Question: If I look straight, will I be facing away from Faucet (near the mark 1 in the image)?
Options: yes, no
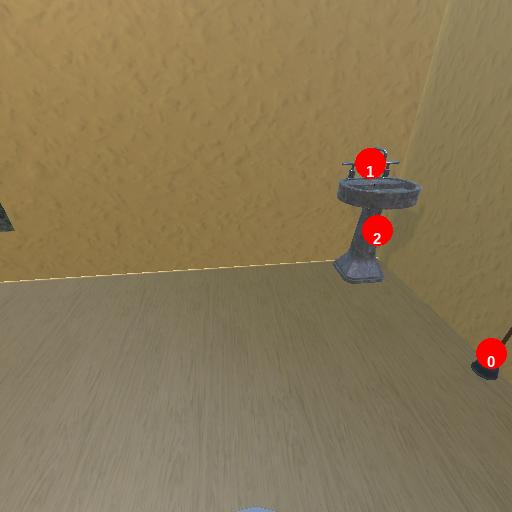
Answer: yes